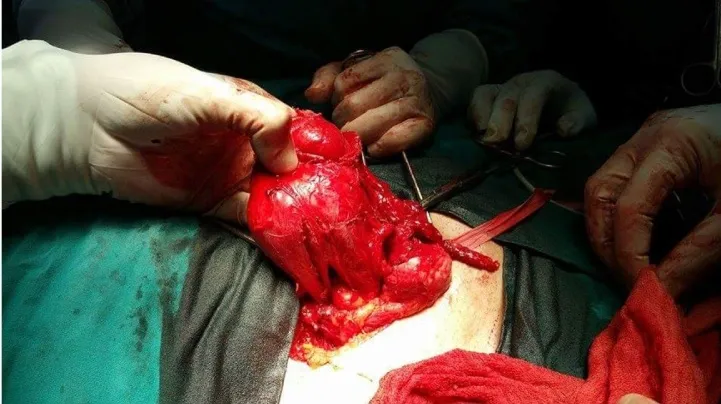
Intra-operative findings after right inguinal incision.
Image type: medical_photograph (other_medical_photograph)